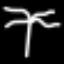
Label: palm tree